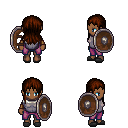
a pixel art fantasy rpg character, female body template, human, dark skin, steel chest armor, magenta pants, brown unkempt hairstyle, leather bracers, gray slippers, shield, four views (front, back, left, right), 2x2 character sprite sheet, small pixel art, hard edges, no anti-aliasing